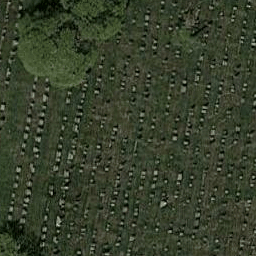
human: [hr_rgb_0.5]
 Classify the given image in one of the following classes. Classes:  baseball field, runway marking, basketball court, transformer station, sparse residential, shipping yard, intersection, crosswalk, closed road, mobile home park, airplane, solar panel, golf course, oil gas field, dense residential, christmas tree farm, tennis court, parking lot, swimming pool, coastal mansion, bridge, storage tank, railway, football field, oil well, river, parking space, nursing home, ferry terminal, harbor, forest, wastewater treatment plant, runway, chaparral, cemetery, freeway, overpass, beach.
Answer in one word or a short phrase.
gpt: cemetery